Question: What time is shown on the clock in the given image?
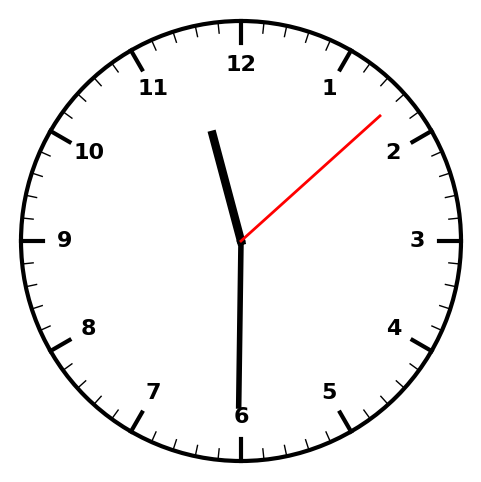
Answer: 11:30:08